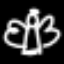
Label: angel